Question: I have the following data frame summary created with 'dplyr'
'''
structure(list(maxrep = c(7L, 7L, 8L, 8L, 9L, 9L, 10L, 10L, 11L,
11L, 12L, 12L, 13L, 13L, 14L, 14L, 15L, 15L, 16L, 16L, 17L, 17L,
18L, 18L, 19L, 19L, 20L, 20L, 21L, 21L, 22L, 22L, 23L, 23L, 24L,
24L, 26L, 26L), div = structure(c(1L, 2L, 1L, 2L, 1L, 2L, 1L,
2L, 1L, 2L, 1L, 2L, 1L, 2L, 1L, 2L, 1L, 2L, 1L, 2L, 1L, 2L, 1L,
2L, 1L, 2L, 1L, 2L, 1L, 2L, 1L, 2L, 1L, 2L, 1L, 2L, 1L, 2L), .Label = c("Premier Division",
"Second Division"), class = "factor"), freq = c(1L, 10L, 4L,
39L, 26L, 89L, 73L, 146L, 107L, 162L, 117L, 133L, 121L, 125L,
116L, 91L, 110L, 65L, 95L, 43L, 75L, 38L, 43L, 24L, 38L, 16L,
36L, 5L, 15L, 2L, 9L, 7L, 9L, 1L, 3L, 3L, 2L, 1L)), .Names = c("maxrep",
"div", "freq"), class = c("grouped_df", "tbl_df", "tbl", "data.frame"
), row.names = c(NA, -38L))
'''
My intention is to use 'ggplot2' to plot line graphs of 2 lines with different colour with text labels for each value.
What I did was
'''
ggplot(df, aes(x=maxrep, y=freq, colour=div)) +
geom_line() +
geom_text(aes(label=freq), vjust=-.5)
'''
The result was

All the labels in the chart are above the points in respective lines. I want to have the labels for the different colours to be in different relative position, e.g. labels for cyan above the line, and labels for red below the line (i.e. variable 'vjust'). Is there a way to do that?
Also, is there a way to get read of the letter 'a' in the colour legend on the right?
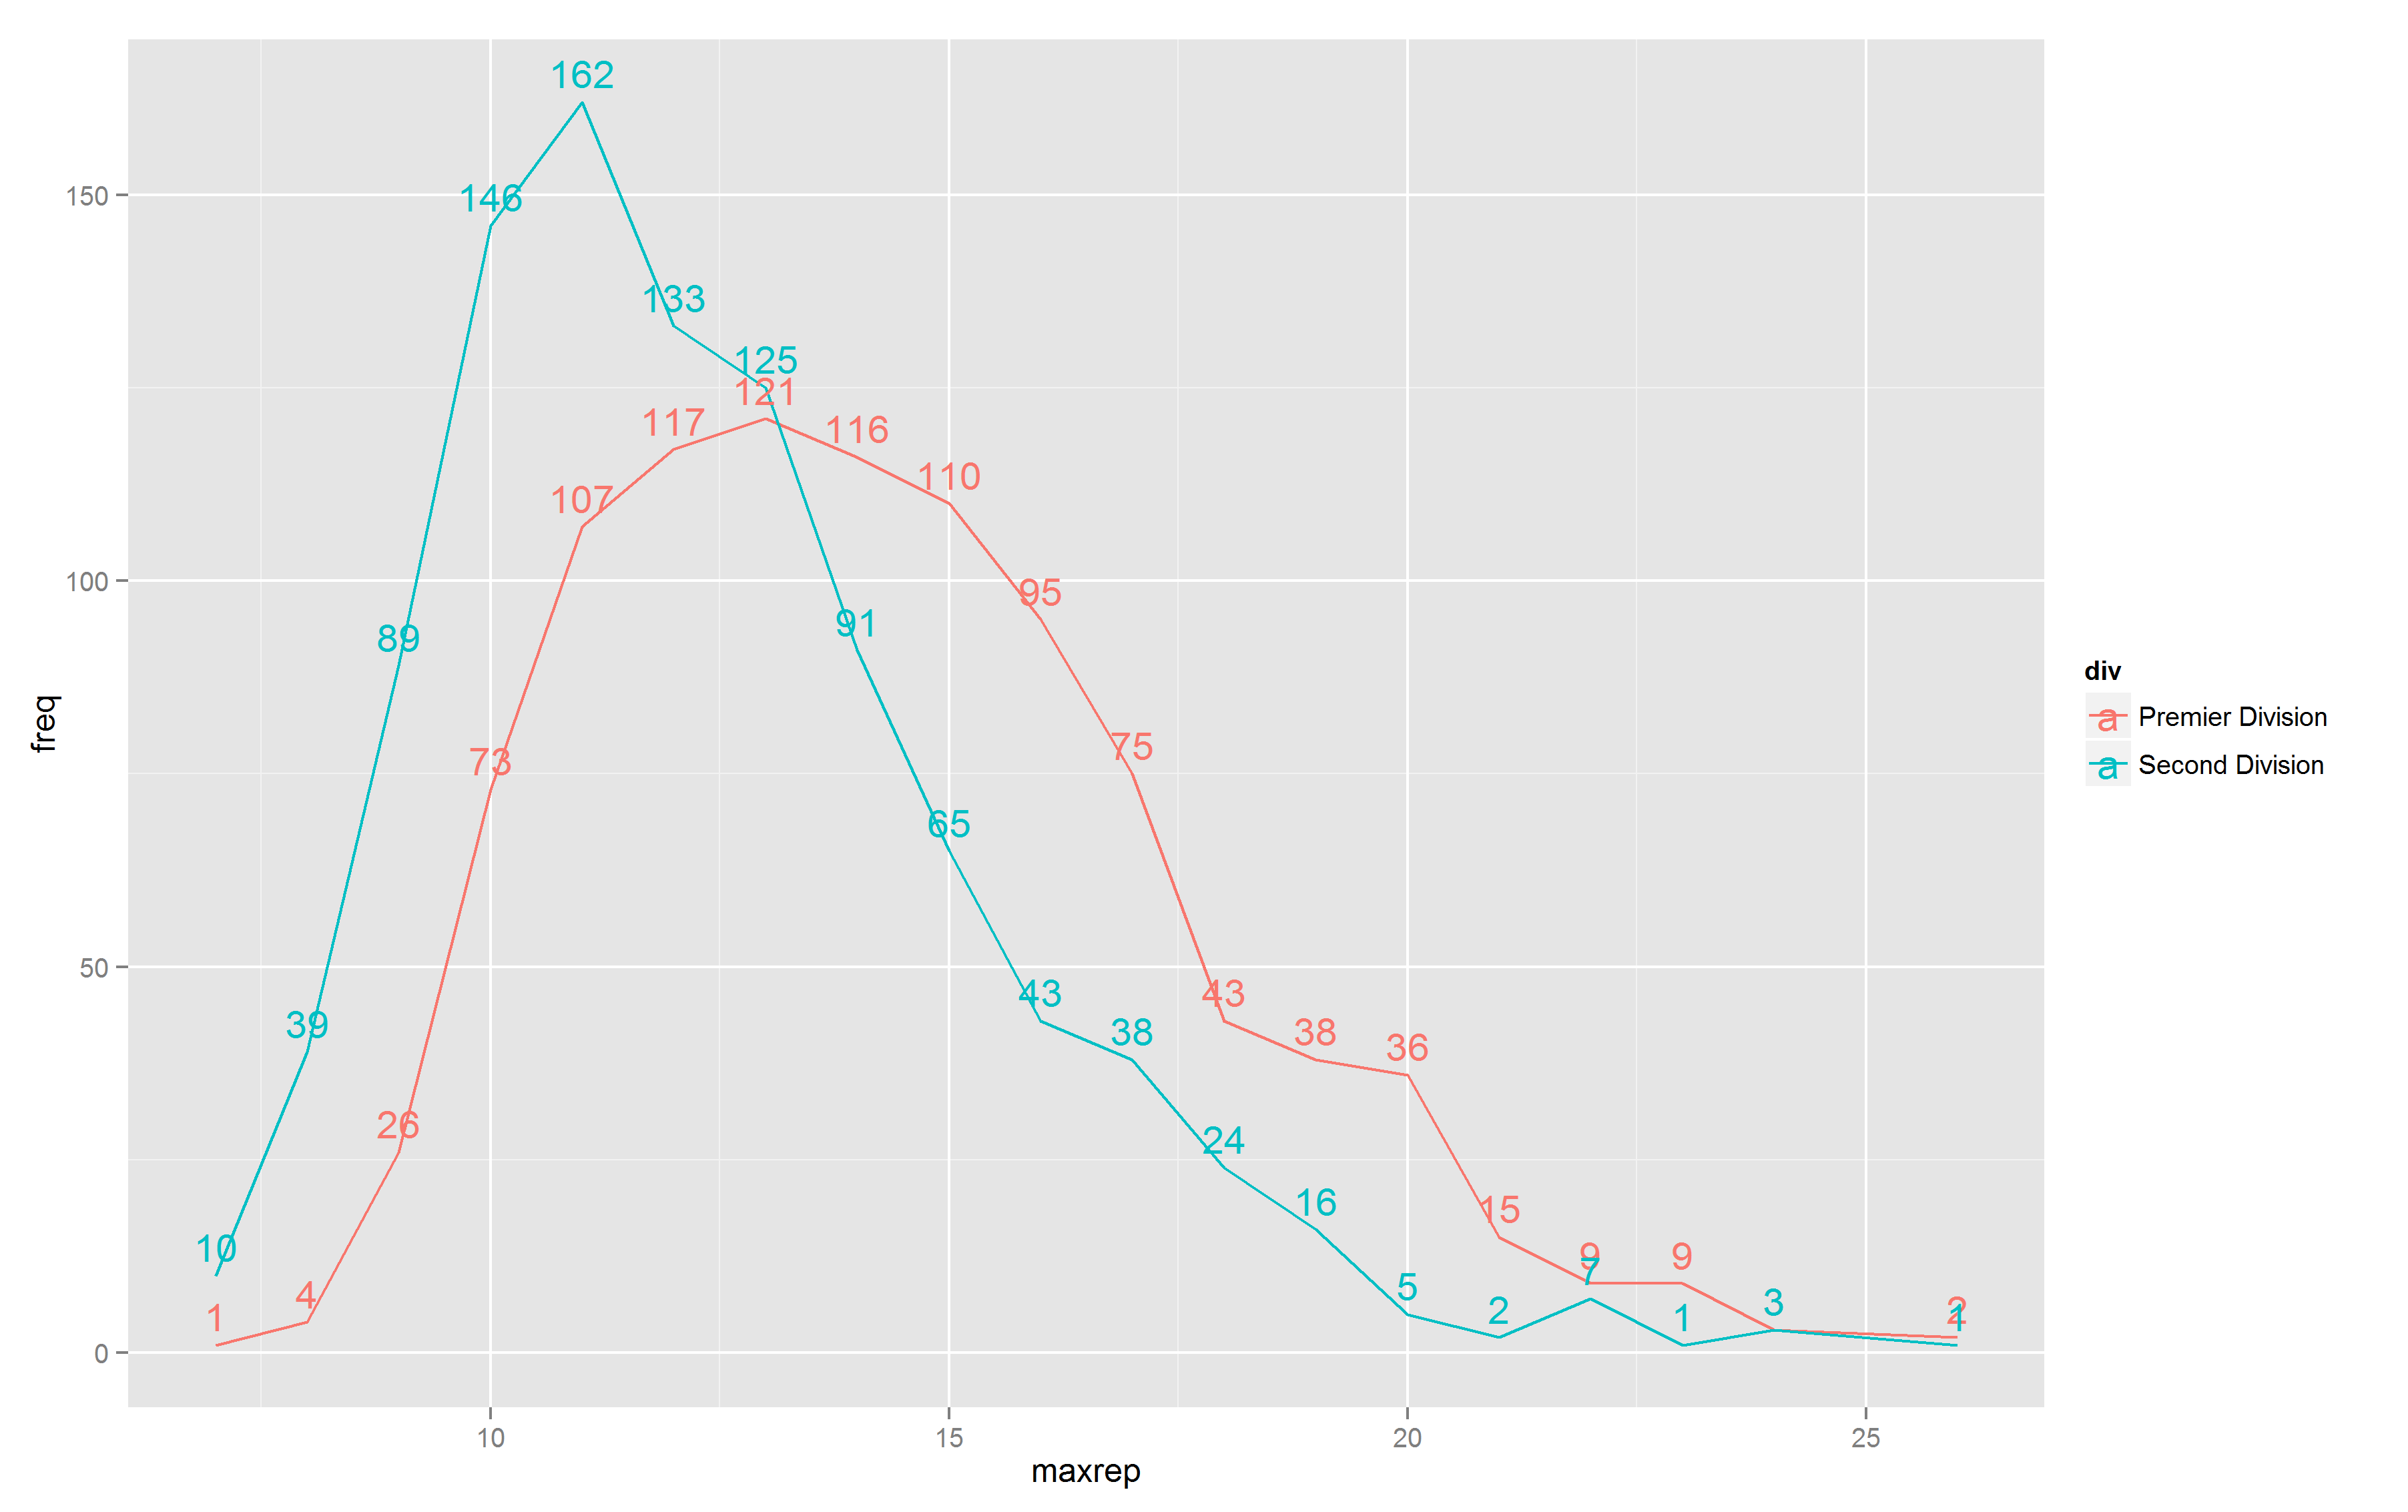
Answer: Create a new variable in the data.frame holding the 'vjust' adjustment parameter:
'''
df$pos <- c(2, -2)[(df$div == "Premier Division")+1]
'''
And you could call 'vjust' inside 'aes' with the new 'pos' vector:
'''
ggplot(df, aes(x=maxrep, y=freq, colour=div)) +
geom_line() +
geom_text(aes(label=freq, vjust=pos))
'''